Question: In Python, I'm trying to normalize two arrays and then take the average of the region where they overlap to create a new composite array.
To do this, I figure I have to:
1. find the region of overlap,
2. interpolate the overlapped y values,
3. iterate through to find the normalization constant of the best fit, and then
4. paste the pieces together to form my new curve
With some semi-random values, here's what that looks like:

This code works great for small data sets whose y values aren't too far apart, but Python crashes when there are orders of magnitude between Y1 and Y2 (obviously due to the iteration). Here's the code:
'''
X1o = [x for x in X1 if x > X2[0]]
X2o = [x for x in X2 if x < X1[-1]]
Y1o = [y for y in Y1[(len(Y1)-len(X1o)):]]
Y2o = [y for y in Y2[:len(X2o)]]
Y2o = list(interp(X1o,X2o,Y2o))
c = abs(min(Y1o)-max(Y2o))
Y2test = [y2+c for y2 in Y2o]
Y2s = []
d = 0.01*min(Y2test)
while min(Y2test) < max(Y1o):
Y2test = [y+d for y in Y2test]
Y2s.append(Y2test)
plot(X1o,Y2test,c='k',alpha=0.5)
idx = min(map(lambda i: (u.squaredError(Y1o, i), i, Y2s.index(i)), Y2s))[-1]
Yavg = [(y1+y2)/2 for y1,y2 in zip(Y1o,Y2s[idx])]
diff = Y2s[idx][0]-Y2o[0]
X = [x for x in X1 if x < X2[0]] + X1o + [x for x in X2 if x > X1[-1]]
Y = [y for x,y in zip(X1,Y1) if x < X2[0]] + Yavg + [y+diff for x,y in zip(X2,Y2) if x > X1[-1]]
'''
I really need to do this with stellar spectra with thousands of data points and up to 20 orders of magnitude in spread between the y values.
Any suggestions would be greatly appreciated!
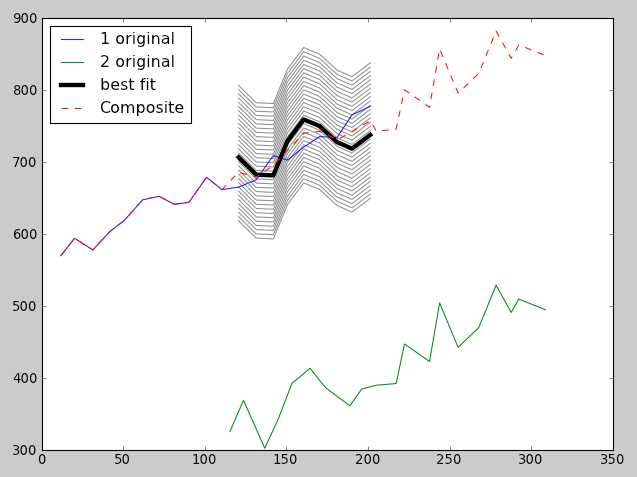
Answer: Your code would benefit greatly from numpy and using less python lists, which are inefficient, in particular your line 'Y2s.append(Y2test)'. When your 'while' cycle is too long, you're just going to be appending to a very long list, which is slow and inefficient.
That being said, the bottleneck of your code is the minimisation. You're currently doing it brute force with python lists. You'd greatly benefit from using one of <URL> functions.
Here are some broad suggestions of what I'd do:
1. Find x coordinate extremes for both spectra, interpolate both to grid of common x values.
2. Use a flavour of scipy.optimize.fmin to do the minimisation for you and calculate the best normalisation.
3. Interpolate parts of the normalised spectra to a common grid
Here's some sample code (non-tested) with fmin:
'''
import numpy as np
import scipy.optimize as opt
# y1 = interpolated values for one of the spectra
# y2 = interpolated values for the other spectra, normalise this one
def errfunc(p, a1, a2):
return np.sum(a1 - a2 * p)
p0 = 1. # initial guess
norm_factor = opt.fmin(errfunc, p0, args=(y1, y2))
'''
And this should give you the best fitting 'norm_factor'.